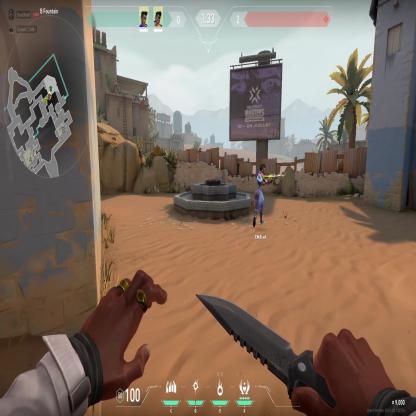
Label: teammate